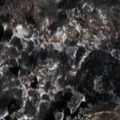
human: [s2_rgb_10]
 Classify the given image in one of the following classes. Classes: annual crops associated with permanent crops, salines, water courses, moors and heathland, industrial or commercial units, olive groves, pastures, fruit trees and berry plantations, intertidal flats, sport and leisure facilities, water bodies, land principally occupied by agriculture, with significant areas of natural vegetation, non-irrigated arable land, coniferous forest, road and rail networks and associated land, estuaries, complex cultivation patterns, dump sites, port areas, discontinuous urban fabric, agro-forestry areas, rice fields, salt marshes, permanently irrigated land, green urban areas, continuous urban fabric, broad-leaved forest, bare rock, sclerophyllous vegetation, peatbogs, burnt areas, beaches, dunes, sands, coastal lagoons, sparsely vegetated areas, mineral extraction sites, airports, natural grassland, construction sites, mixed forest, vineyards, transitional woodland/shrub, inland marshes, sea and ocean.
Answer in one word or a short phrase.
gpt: broad-leaved forest, mixed forest, natural grassland, transitional woodland/shrub